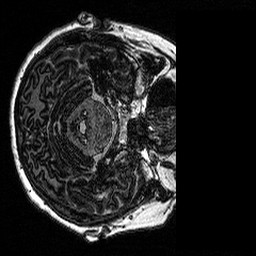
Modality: MP2RAGE
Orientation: axial
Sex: female
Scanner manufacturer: siemens
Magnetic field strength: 3 T
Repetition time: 5 s
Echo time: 0.00292 s